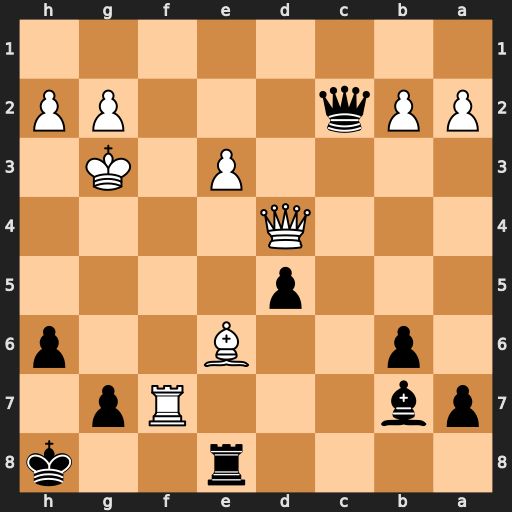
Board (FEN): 4r2k/pb3Rp1/1p2B2p/3p4/3Q4/4P1K1/PPq3PP/8
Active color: b
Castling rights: -
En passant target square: -
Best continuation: Qg6+ Qg4 Rxe6 Qxg6 Rxg6+